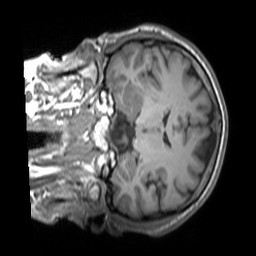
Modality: T1w
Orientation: coronal
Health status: ill
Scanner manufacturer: siemens
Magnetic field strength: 3 T
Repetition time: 1.3 s
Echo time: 0.00239 s